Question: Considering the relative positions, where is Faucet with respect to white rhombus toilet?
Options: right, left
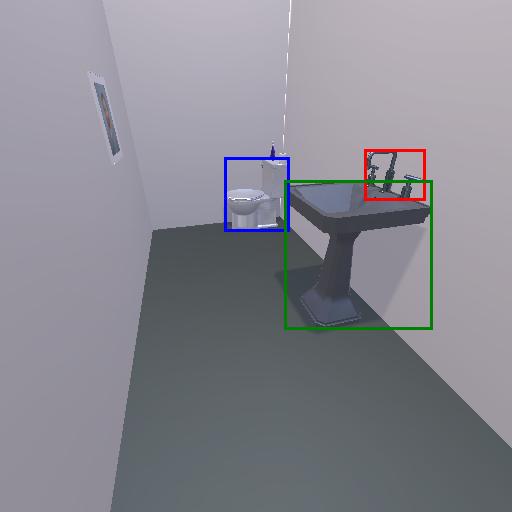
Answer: right